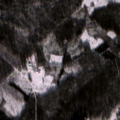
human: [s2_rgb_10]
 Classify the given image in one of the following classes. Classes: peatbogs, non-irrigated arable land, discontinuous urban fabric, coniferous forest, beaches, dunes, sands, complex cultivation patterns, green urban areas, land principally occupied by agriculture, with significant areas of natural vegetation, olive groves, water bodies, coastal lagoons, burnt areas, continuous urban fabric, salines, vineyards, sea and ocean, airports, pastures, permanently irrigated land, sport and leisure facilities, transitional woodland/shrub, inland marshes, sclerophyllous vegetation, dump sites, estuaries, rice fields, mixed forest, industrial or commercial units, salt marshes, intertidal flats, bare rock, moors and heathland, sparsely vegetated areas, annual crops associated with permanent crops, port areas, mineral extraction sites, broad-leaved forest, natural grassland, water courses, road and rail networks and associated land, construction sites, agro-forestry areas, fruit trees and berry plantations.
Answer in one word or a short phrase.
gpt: mixed forest, transitional woodland/shrub